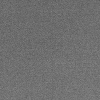
Atmospheric dust classification: dusty